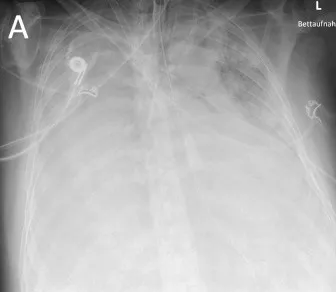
Chest X-ray of the patient immediately before interferon administration at week 4.
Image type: radiology (x_ray)